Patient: sex F, age 73
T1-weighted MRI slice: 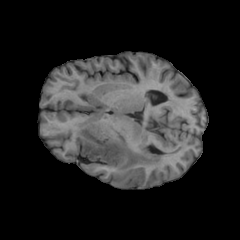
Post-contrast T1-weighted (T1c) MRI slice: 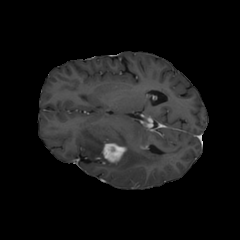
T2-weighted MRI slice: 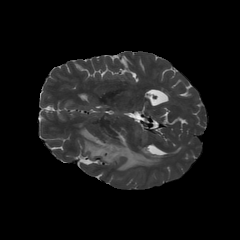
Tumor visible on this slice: yes
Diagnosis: Glioblastoma, IDH-wildtype
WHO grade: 4